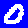
Digit: 0